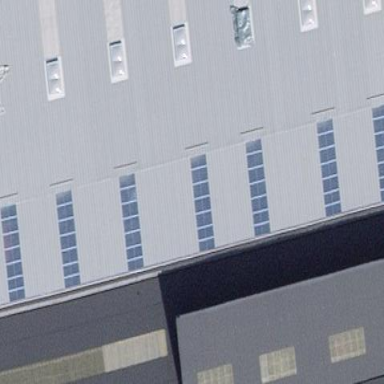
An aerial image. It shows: View of roof of building.